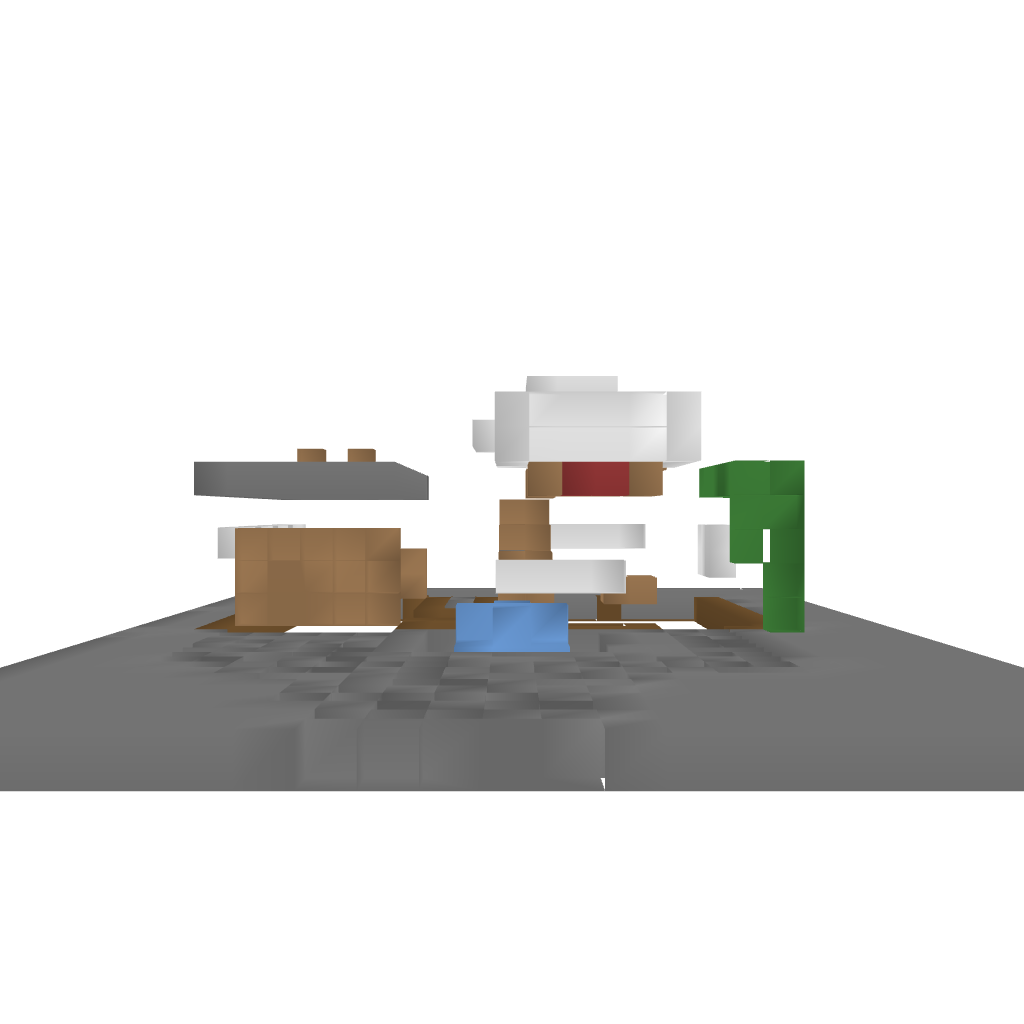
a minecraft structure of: modern house 2 bad low quality